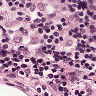
Metastatic tissue present: no